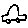
Label: car